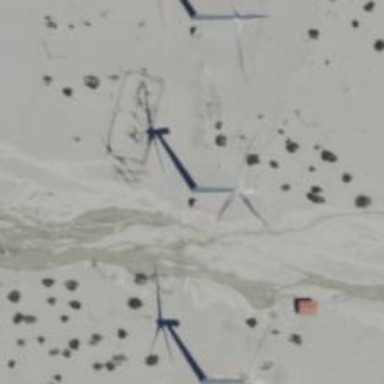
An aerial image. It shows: Wind generator with horizontal axis. The generator is wind turbine.